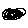
Label: cloud